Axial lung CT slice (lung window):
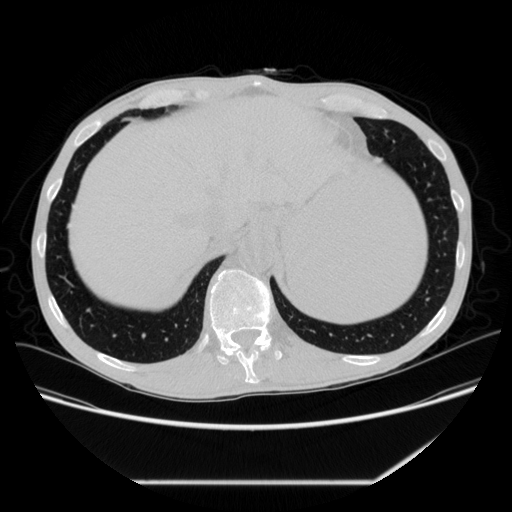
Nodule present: no